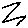
Label: zigzag